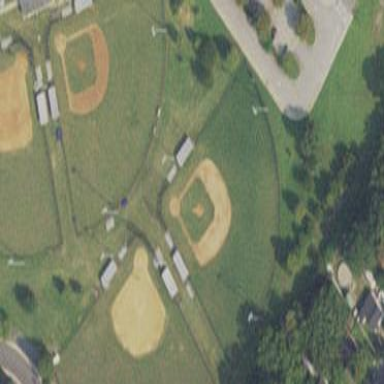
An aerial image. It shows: Chain link fence surrounds baseball pitch with benches for players.